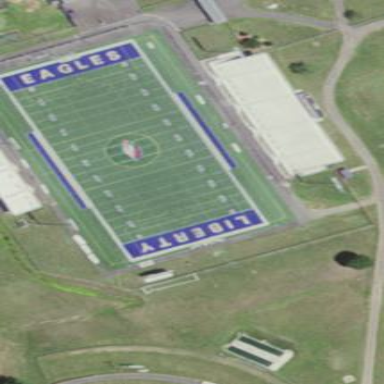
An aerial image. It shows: Astroturf pitch designed for American football.